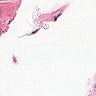
Metastatic tissue present: no